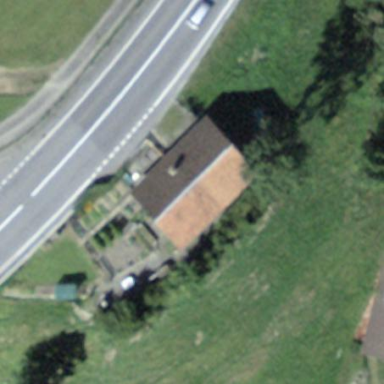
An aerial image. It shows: Residential building.